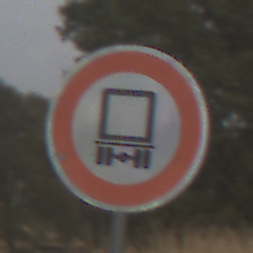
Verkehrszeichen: VerbotKennzeichnungspflichtigeKraftfahrzeugeGefaehrlicheGueter
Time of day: MorningAfternoon
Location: Outdoor (Nature)
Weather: Overcast
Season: NotSpecified
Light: Natural